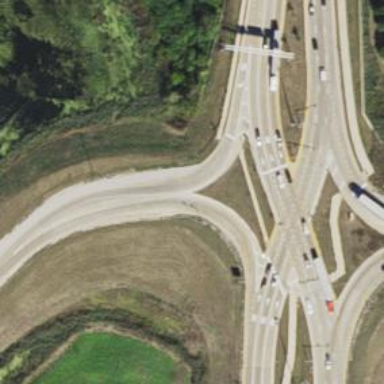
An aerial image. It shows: Motorway link at Diverging Diamond Interchange (DDI).